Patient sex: M
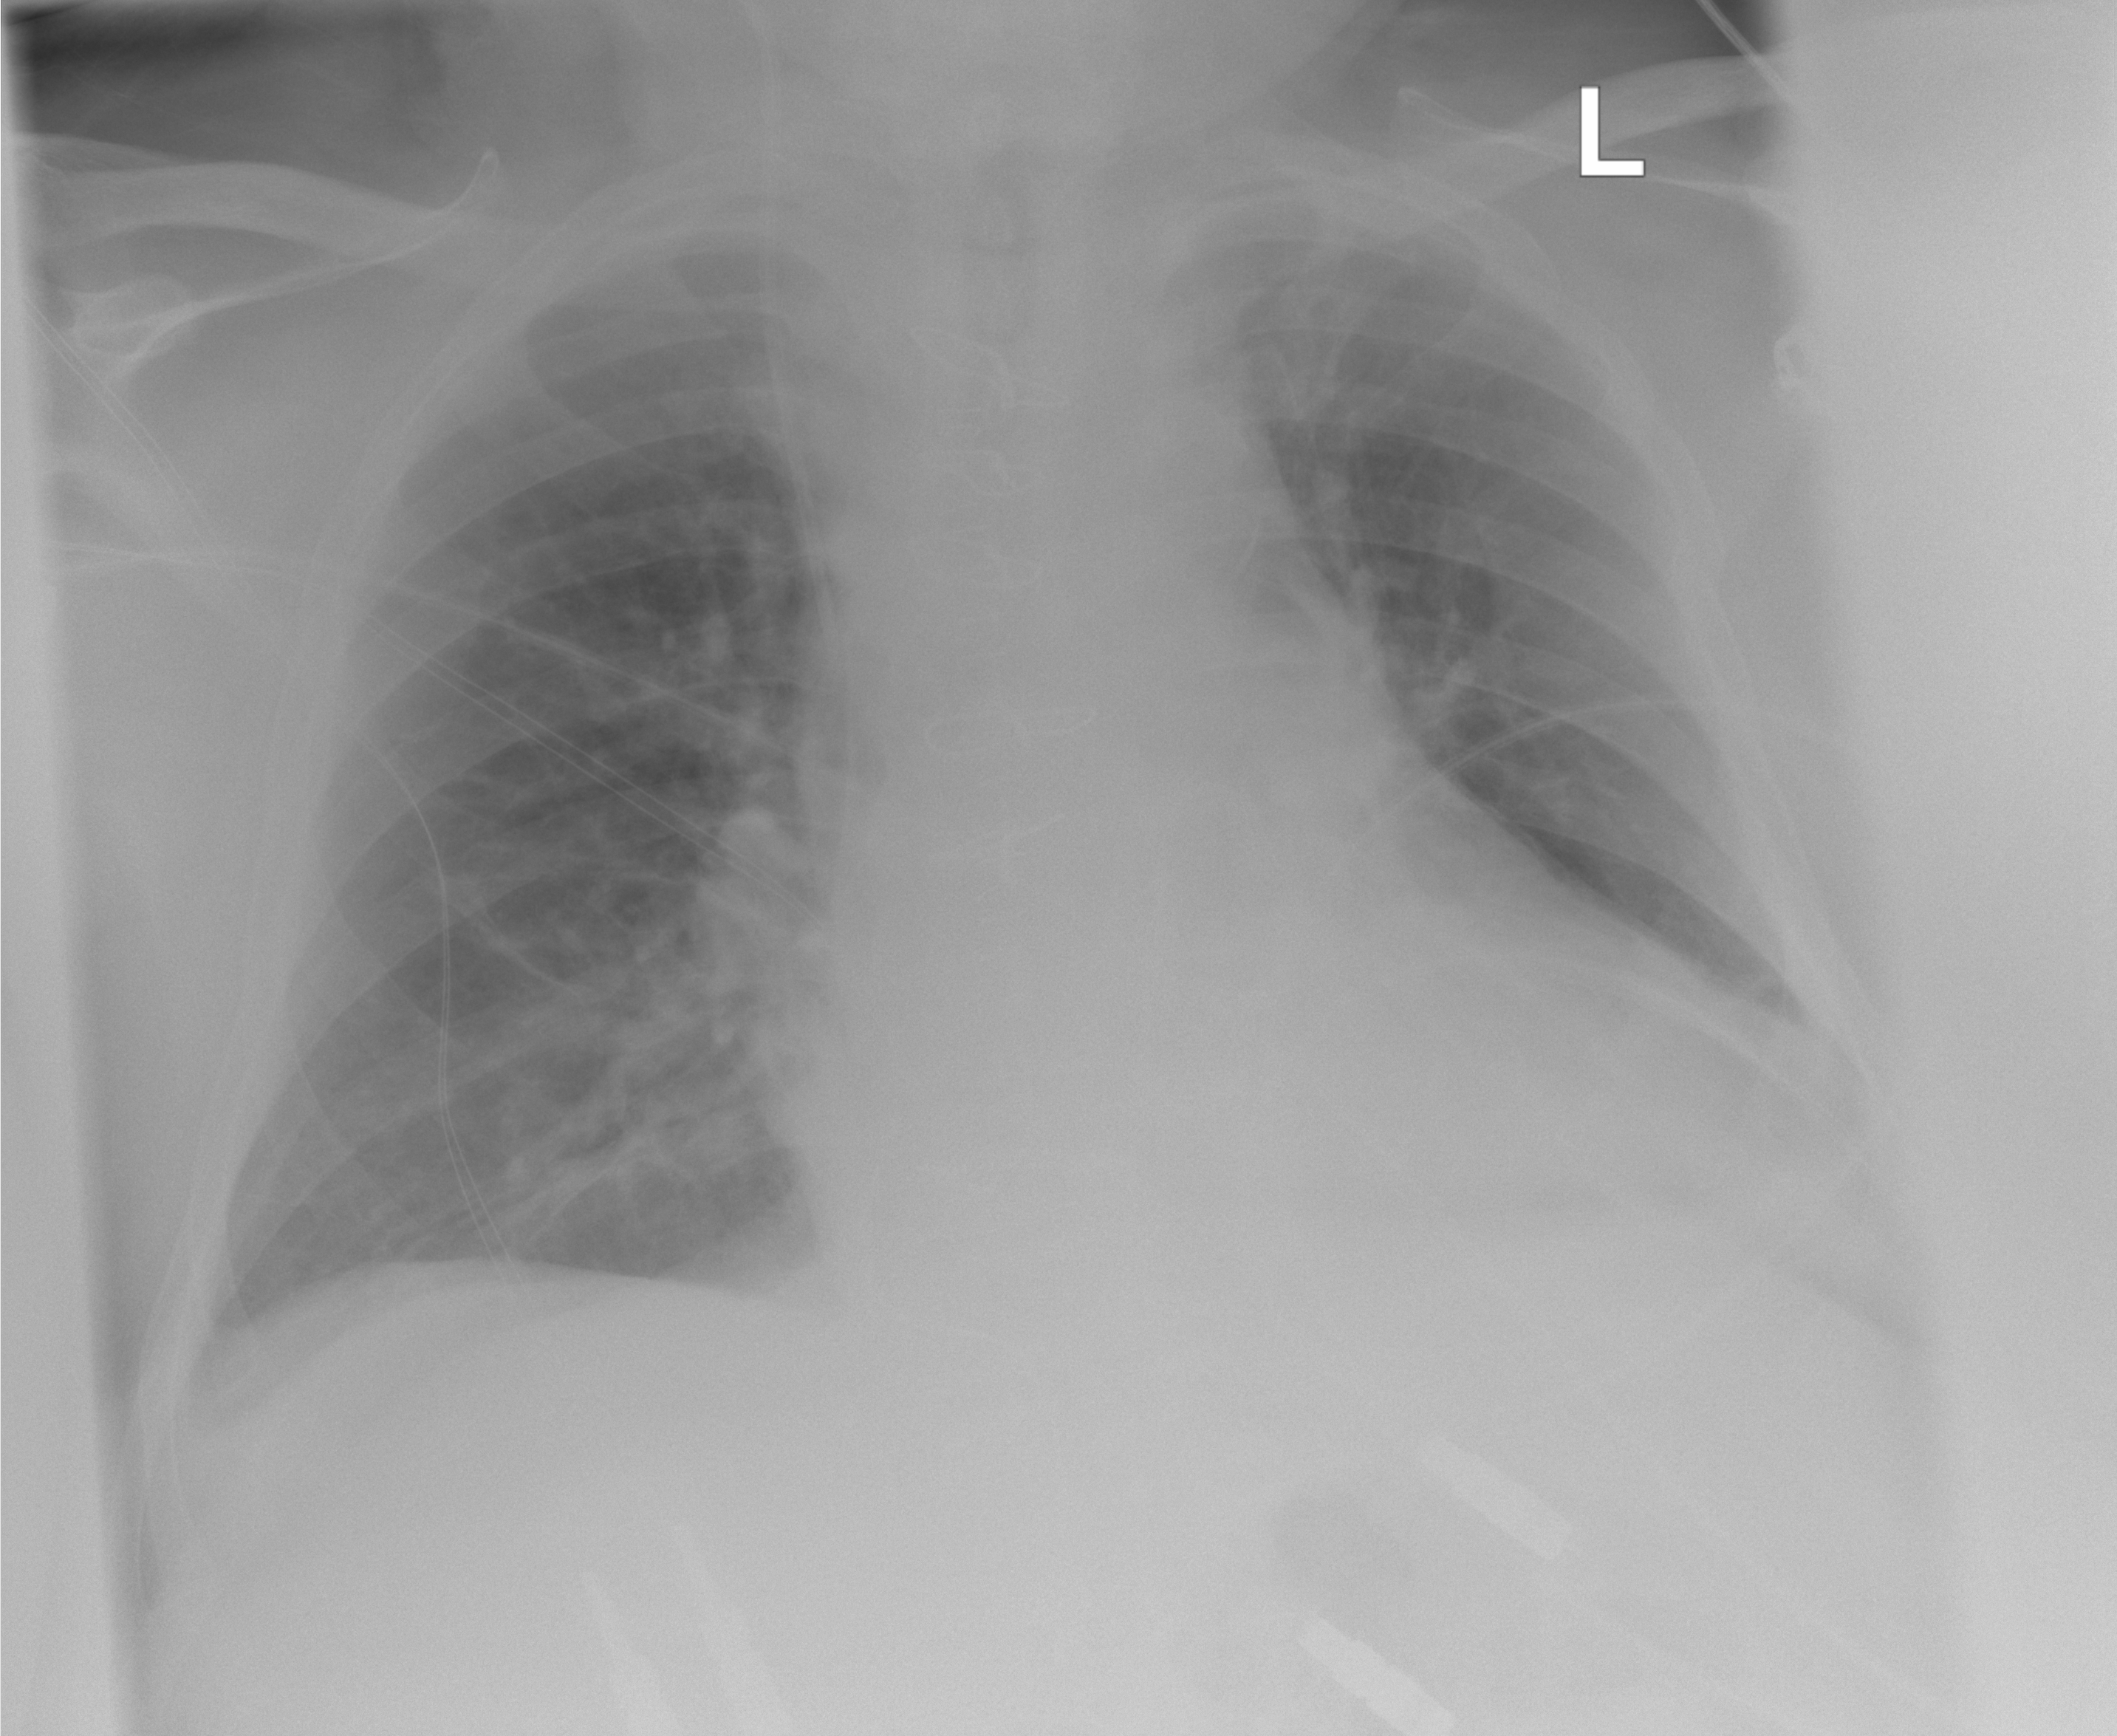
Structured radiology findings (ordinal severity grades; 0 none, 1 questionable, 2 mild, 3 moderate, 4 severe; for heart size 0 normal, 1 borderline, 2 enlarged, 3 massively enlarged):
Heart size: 2
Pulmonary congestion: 1
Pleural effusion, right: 0
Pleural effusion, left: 0
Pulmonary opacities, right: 0
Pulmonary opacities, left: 1
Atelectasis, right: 1
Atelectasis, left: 2